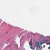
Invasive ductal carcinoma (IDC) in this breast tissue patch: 0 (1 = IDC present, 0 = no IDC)